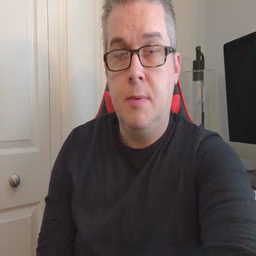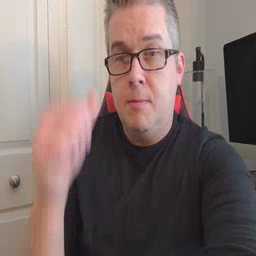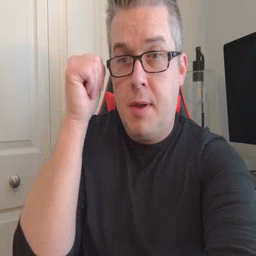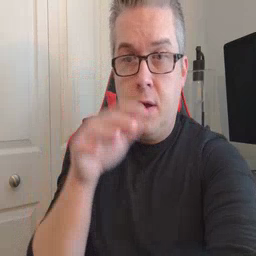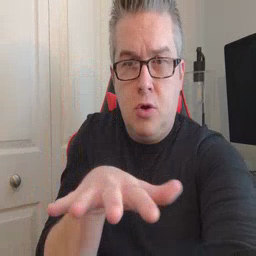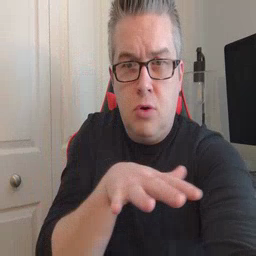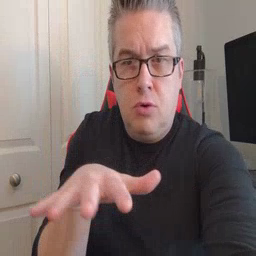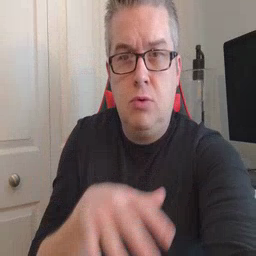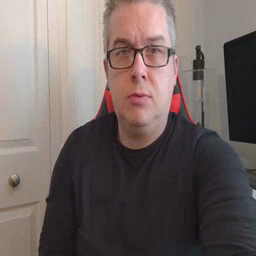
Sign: backyard